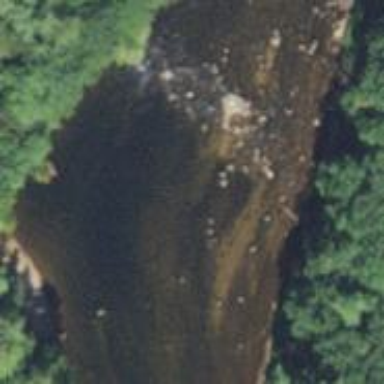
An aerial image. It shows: Rapids in the waterway.